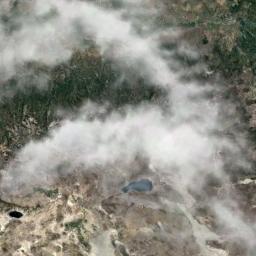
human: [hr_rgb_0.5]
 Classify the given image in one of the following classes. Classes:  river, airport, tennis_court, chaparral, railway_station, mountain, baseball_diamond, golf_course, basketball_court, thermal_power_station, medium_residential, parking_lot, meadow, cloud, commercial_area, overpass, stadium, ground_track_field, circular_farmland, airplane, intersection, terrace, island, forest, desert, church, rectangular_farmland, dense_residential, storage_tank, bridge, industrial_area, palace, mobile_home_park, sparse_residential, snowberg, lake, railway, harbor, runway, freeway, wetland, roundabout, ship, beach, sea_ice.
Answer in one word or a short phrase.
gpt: cloud